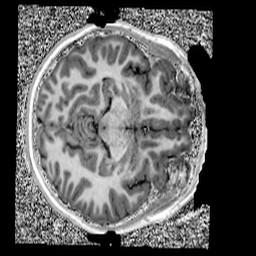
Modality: UNIT1
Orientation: axial
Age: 11
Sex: female
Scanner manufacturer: siemens
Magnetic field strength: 3 T
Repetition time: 4 s
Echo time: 0.00303 s